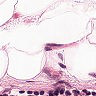
Metastatic tissue present: no